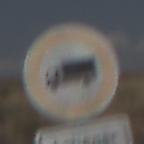
Verkehrszeichen: VerbotFuerKraftfahrzeugeUeberDreiKommaFuenfTonnen
Zusatzzeichen unten: PersonengruppenFrei1
Umgebung: Outdoor, Nature
Tageszeit: Midday
Wetter: PartlyCloudy
Licht: Natural
Jahreszeit: NotSpecified
Kontrast: HighContrast